Question: Platform: SSRS-2008
I need to add a vertical line when two line charts intersect as shown in pic.How do I do that?

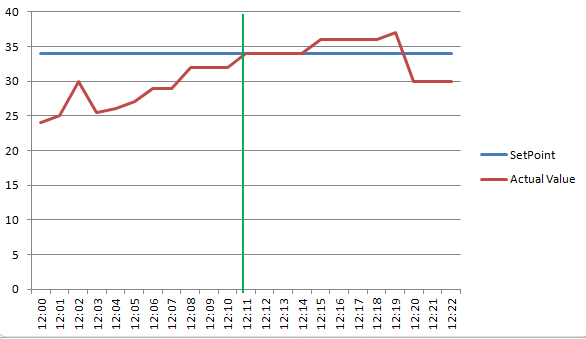
Answer: The green line you want to place on the chart is called a StripLine. Getting them to display correctly can be pretty tricky. The first thing to setup is your data structure.
The dataset results can't look like this:
'''
Time Series Value
12:00 A 20
12:00 B 30
'''
They must look like this:
'''
Time SeriesAValue SeriesBValue
12:00 20 30
'''
The reason for this is that the StripLines will not display if you try to use Category Groups or Series Groups.
Next, you have to calculate the intercept point. In my example, I added another dataset to return the time of the intercept.
'''
declare @test table(Time datetime, Value1 int, Value2 int)
INSERT INTO @test values('12:00', 32, 20), ('12:01', 30, 22), ('12:02', 24, 25), ('12:03', 28, 30), ('12:04', 29, 20)
SELECT MIN(Time)
FROM @test
WHERE Value1 <= Value2
'''
To insert the StripLine, select the Horizontal Axis on your Chart. Click on the StripLines properties under the Appearance section. Click the Add button. In the Interval section you only want to change the IntervalOffset expression, leave everything else as Auto. The expression will look like this:
'''
=DateDiff(DateInterval.Minute, Min(Fields!Time.Value, "DataSet1"), First(Fields!ID.Value, "DataSet2")) + 1
'''
The interval must compute to an integer and the +1 is because it starts at 0. The result will look like this:

Since you have one of the lines being a set value, you may be able to simplify this even further.